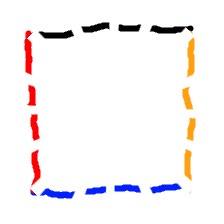
Shape: square